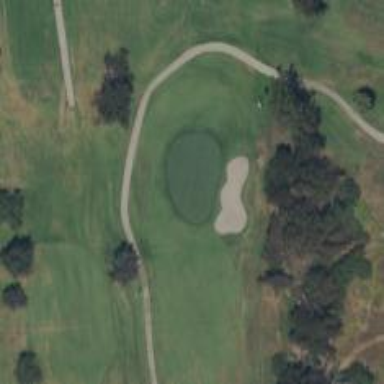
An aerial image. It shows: View of golf hole.